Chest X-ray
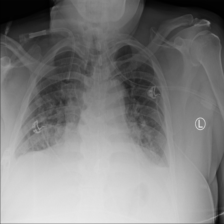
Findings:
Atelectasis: positive
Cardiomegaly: negative
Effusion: positive
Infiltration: negative
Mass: negative
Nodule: negative
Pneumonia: negative
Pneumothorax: negative
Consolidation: negative
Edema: negative
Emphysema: negative
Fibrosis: negative
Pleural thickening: negative
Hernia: negative